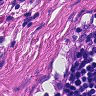
Metastatic tissue present: yes